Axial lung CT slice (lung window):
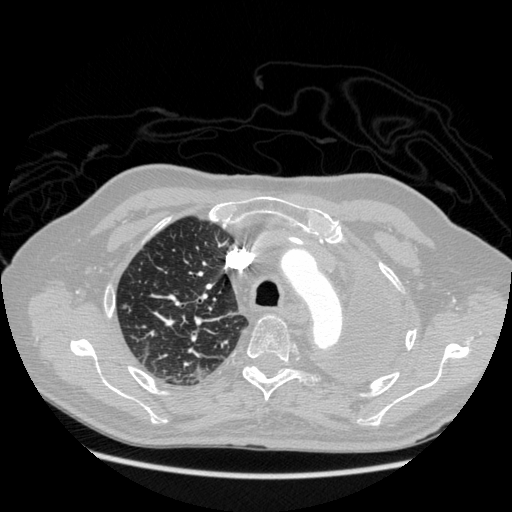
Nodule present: yes
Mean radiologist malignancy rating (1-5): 1